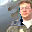
Label: 3